Question: I have two tabs.
With the wizard component, when i press the 'Next' button (FROM THE FIRST TAB), I need to populate a list(with SelectItem objects) and then show these SelectItems in a SelectOneMenu tag IN THE SECOND TAB. As i soon i have finished entering data on THE FIRST TAB and then press the 'Next' button, this SelectOneMenu tag(ON THE SECOND TAB) does not have anything in it.
Thanks in advance.

Here is my code:
'''
<p:wizard widgetVar="wiz" showNavBar="true" flowListener="#{detentionForm.onFlowProcess}">
<p:tab id="typeOfLeader" title="Leader Selection">
<p:panel header="Leader Selection">
<p:messages showSummary="true" showDetail="false"/>
<p:panelGrid columns="2">
#{msgs.typeOfLeaderPunishment}
<p:selectOneMenu value="#{detentionForm.typeOfLeaderSelectedID}" style="width:400px" panelStyle="width:150px" effect="fade">
<f:selectItems value="#{detentionForm.teacherTypes}" var="type" itemLabel="#{type.label}" itemValue="#{type.value}" />
</p:selectOneMenu>
</p:panelGrid>
</p:panel>
</p:tab>
<p:tab id="typeOfPunishment" title="Punishment Type">
<p:panel header="Type of Punishment">
<p:panelGrid columns="2">
#{msgs.typeOfDetention}
<p:selectOneMenu value="#{detentionForm.typeOfPunishment}" style="width:400px" panelStyle="width:150px" effect="fade" >
<f:selectItems value="#{detentionForm.detentionTypes}" var="type" itemLabel="#{type.label}" itemValue="#{type.value}" />
</p:selectOneMenu>
</p:panelGrid>
</p:panel>
</p:tab>
</p:wizard>
'''
'#{detentionForm.detentionTypes}' is an arraylist that needs to be populated once i press the 'Next' button to the SECOND TAB.
Here is my backing bean:
'''
@ViewScoped
@Named("detentionForm")
public class DetentionFormBean implements Serializable{
@Resource(name="jdbc/DetentionCentre")
private DataSource ds;
private Details details = (Details) FacesContext.getCurrentInstance().getExternalContext().getSessionMap().get("userDetails");
private String typeOfPunishment;
private String typeOfLeader = details.getTypeOfLeader(); //Can change if user is House Leader. Eg. They can become a teacher when making a punishment
private int typeOfLeaderID; //ID in the database of the teacher's type of leadership
private int typeOfLeaderSelectedID = 1; //Set default to teacher as House leader can be teacher and normal teacher will be a teacher!
private ArrayList<SelectItem> detentionTypes = new ArrayList<SelectItem>(); //SelectItem objects that shows what punishments each teacher can do
private ArrayList<SelectItem> teacherTypes = new ArrayList<SelectItem>(); //SelectItem objects that shows what type of leadership a teacher can be (Teacher or House Leader)
//gets all the data necessary from the database to show on the page
@PostConstruct
public void initialize(){
this.setTypeOfLeaderID(details.getUserName()); //gets the ID from the database to find out the default type of leadership
this.findTeacherTypes(this.typeOfLeader);
}
public String onFlowProcess(FlowEvent event) { //change later for backing as well >>>>>>>>>>>>>>
String stepToGo = event.getNewStep();
if(stepToGo.equals("typeOfPunishment")){
this.findDetentionTypes();
}
return stepToGo;
}
//populates teacherType Arraylist depending the user's teacher type. House Leader can be a Teacher or a House Leader.
private void findTeacherTypes(String type) {
if(type.equals("House Leadership Team")){
this.teacherTypes.add(new SelectItem(Integer.toString(this.typeOfLeaderID), type)); //House leader is 2
this.teacherTypes.add(new SelectItem(Integer.toString(this.typeOfLeaderID - 1), "Teacher" )); //Teacher is 1
}else{ //type is Teacher
this.teacherTypes.add(new SelectItem(Integer.toString(this.typeOfLeaderID), type)); //Teacher is 1
}
}
//populates detentiontypes depending on type of leader
private void findDetentionTypes() {
System.out.println(">>>>Inside findDetentionTypes()!!!");
PreparedStatement ps;
Connection con;
String sqlInitialData = "SELECT r.punishment_type, p.type FROM detentioncentredb.tbl_teacher_roles_allowed_punishments r, detentioncentredb.tbl_punishment_types p WHERE r.teacher_roles = ? AND p.ID = r.punishment_type";
ResultSet rs;
try {
con = ds.getConnection();
ps = con.prepareStatement(sqlInitialData);
ps.setString(1, Integer.toString(this.typeOfLeaderSelectedID));
rs = ps.executeQuery();
while(rs.next()){
SelectItem s = new SelectItem(rs.getString("punishment_type"), rs.getString("type"));
this.detentionTypes.add(s);
}
rs.close();
ps.close();
con.close();
} catch (SQLException ex) {
Logger.getLogger(DetentionFormBean.class.getName()).log(Level.SEVERE, null, ex);
}
}
//getter and setter methods
public String getTypeOfPunishment() {
return typeOfPunishment;
}
public void setTypeOfPunishment(String typeOfPunishment) {
this.typeOfPunishment = typeOfPunishment;
}
public String getTypeOfLeader() {
return typeOfLeader;
}
public ArrayList<SelectItem> getDetentionTypes() {
return detentionTypes;
}
public ArrayList<SelectItem> getTeacherTypes() {
return teacherTypes;
}
public int getTypeOfLeaderID() {
return typeOfLeaderID;
}
//gets the typeOfLeader the current user is from the database. This retrieves the ID of the teacher's type of leadership. NOT WHAT THE TEACHER SELECTED.
private void setTypeOfLeaderID(int userName){
PreparedStatement ps;
Connection con;
String sqlTypeOfLeaderID = "SELECT TypeOfLeader FROM detentioncentredb.tbl_teachers WHERE RegNumber = ?";
ResultSet rs;
try {
con = ds.getConnection();
ps = con.prepareStatement(sqlTypeOfLeaderID);
ps.setInt(1, userName);
rs = ps.executeQuery();
while(rs.next()){
this.typeOfLeaderID = rs.getInt("TypeOfLeader");
}
rs.close();
ps.close();
con.close();
} catch (SQLException ex) {
Logger.getLogger(DetentionFormBean.class.getName()).log(Level.SEVERE, null, ex);
}
}
public int getTypeOfLeaderSelectedID() {
return typeOfLeaderSelectedID;
}
public void setTypeOfLeaderSelectedID(int typeOfLeaderSelectedID) {
this.typeOfLeaderSelectedID = typeOfLeaderSelectedID;
}
}
'''
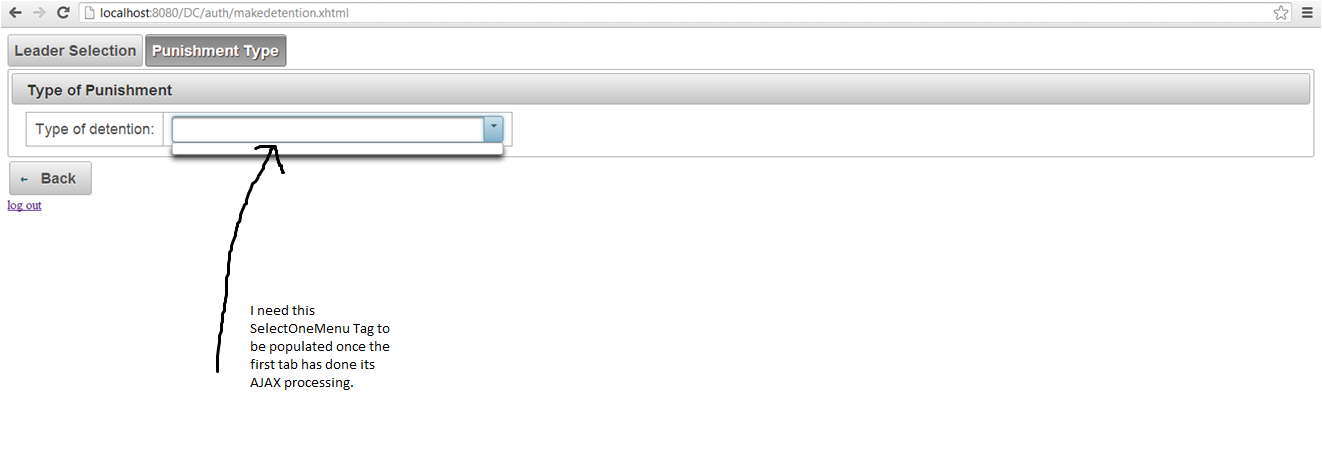
Answer: You can use to notify the server side you are stepping into your wizard. From <URL>:
If you'd like get notified on server side when wizard attempts to go back or forward, define a .
'''
<p:wizard flowListener="#{userWizard.handleFlow}">
...
</p:wizard>
public String handleFlow(FlowEvent event) {
String currentStepId = event.getCurrentStep();
String stepToGo = event.getNextStep();
if(skip)
return "confirm";
else
return event.getNextStep();
}
'''
In your case, you need to load 'detentionTypes' array when 'stepToGo' reaches 'typeOfPunishment', based on what user has selected on the first step of the wizard:
'''
public String handleFlow(FlowEvent event) {
String stepToGo = event.getNextStep();
if(stepToGo.equals("typeOfPunishment")){
detentionTypes = service.loadDetentionTypes(this.TypeOfLeaderSelectedID);
}
}
'''